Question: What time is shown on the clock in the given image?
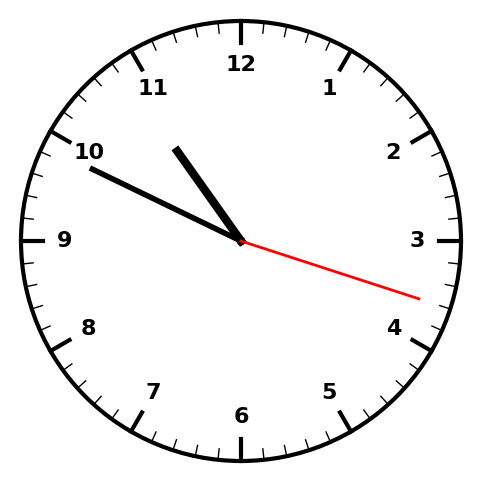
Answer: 10:49:18